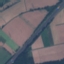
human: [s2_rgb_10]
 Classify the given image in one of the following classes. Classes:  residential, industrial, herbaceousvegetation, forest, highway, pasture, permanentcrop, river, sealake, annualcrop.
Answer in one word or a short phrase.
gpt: Highway